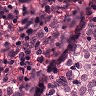
Metastatic tissue present: yes